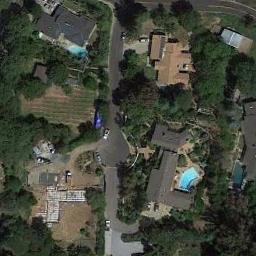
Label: sparse_residential